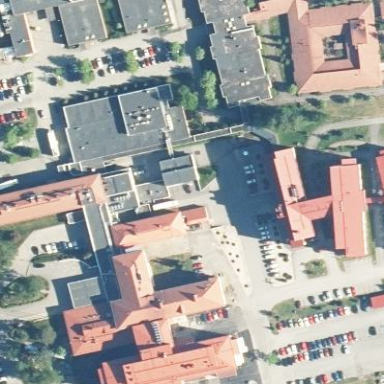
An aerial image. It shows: Hospital.